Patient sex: F
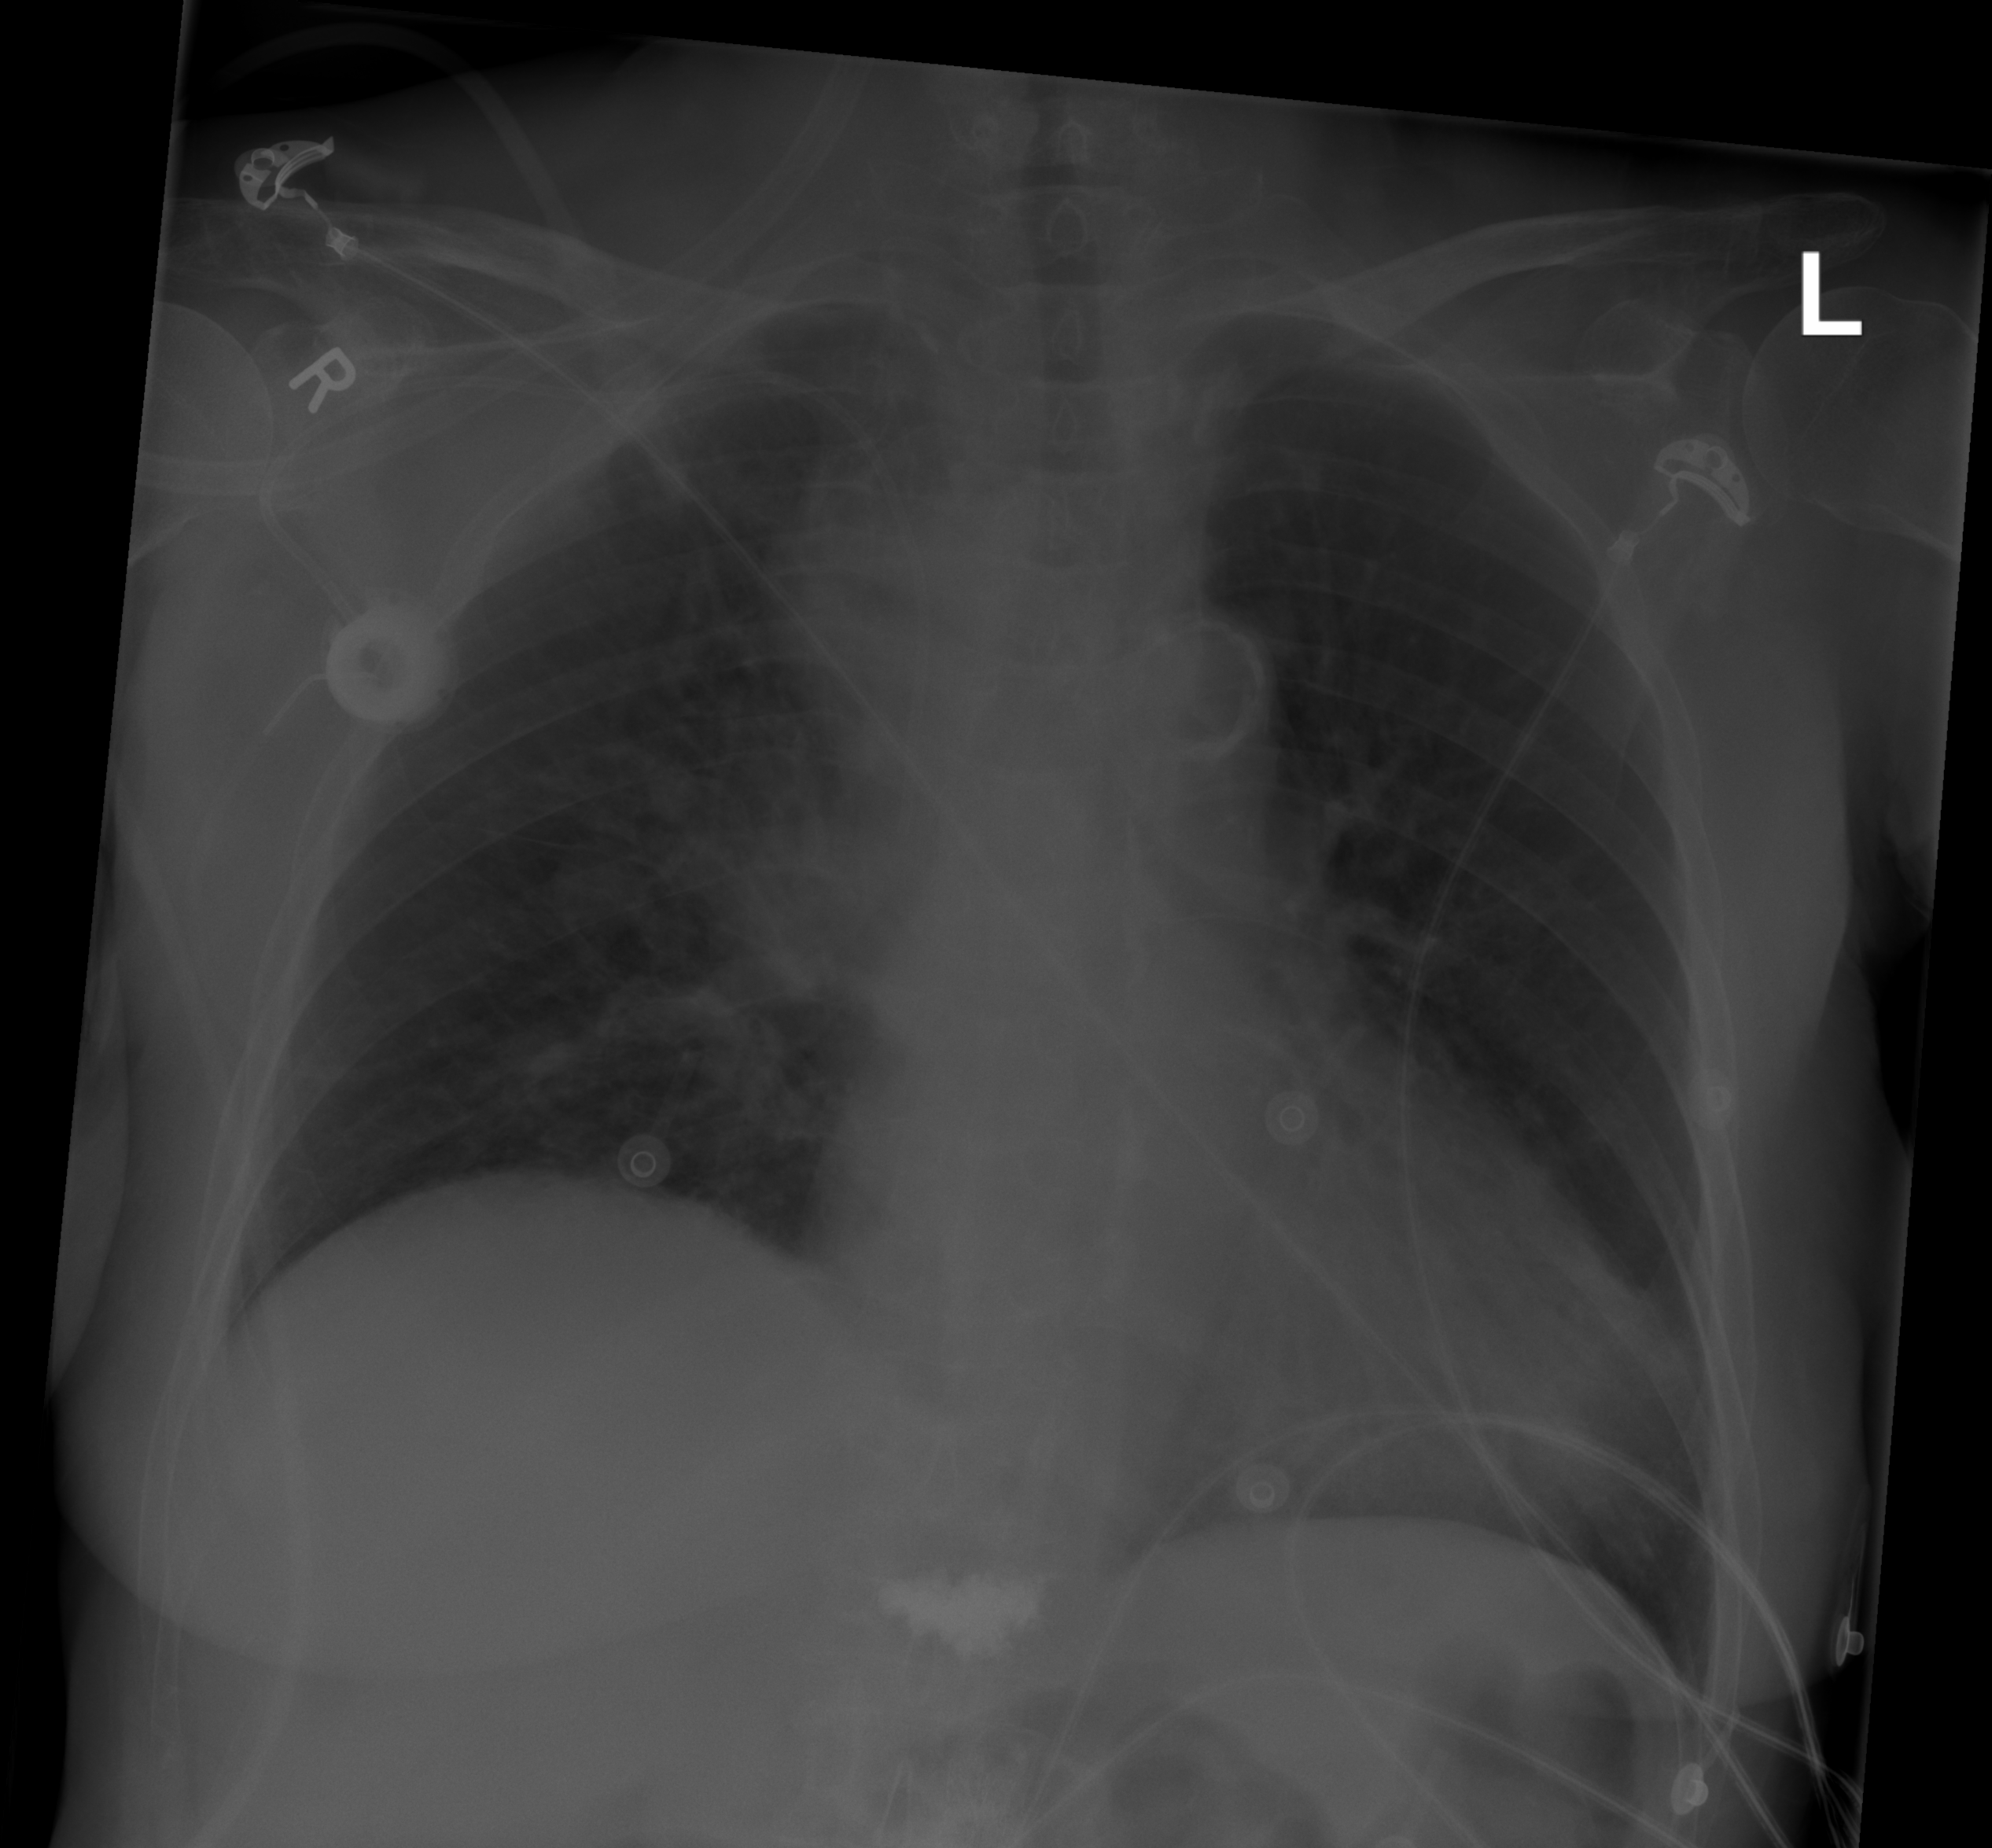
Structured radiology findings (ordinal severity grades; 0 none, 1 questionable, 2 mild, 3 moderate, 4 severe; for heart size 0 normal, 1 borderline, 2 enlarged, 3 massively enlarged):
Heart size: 2
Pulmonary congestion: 1
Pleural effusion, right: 0
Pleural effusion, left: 0
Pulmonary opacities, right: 0
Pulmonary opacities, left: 0
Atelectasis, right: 0
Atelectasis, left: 0